Question: I want to do like following pic.

How can i do to use like that?
Is that following method?
'''
- (NSString *)tableView:(UITableView *)tableView titleForFooterInSection:(NSInteger)section
'''
Thanks.
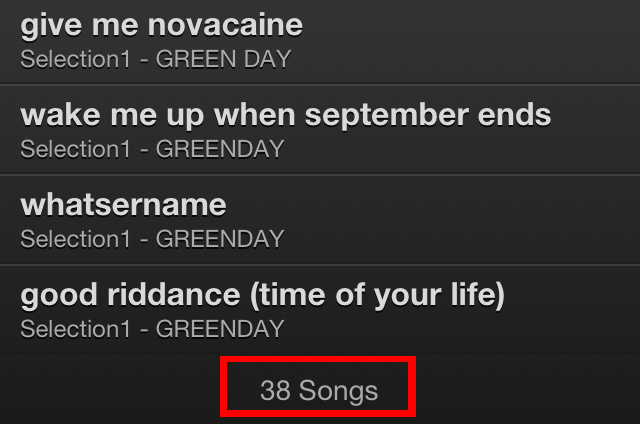
Answer: '''
- (UIView *)tableView:(UITableView *)tableView viewForFooterInSection:(NSInteger)section {
UIView *footer = [[UIView alloc]initWithFrame:CGRectMake(0, 0, 540, 10)];
footer.backgroundColor = [UIColor clearColor];
UILabel *lbl = [[UILabel alloc]initWithFrame:footer.frame];
lbl.backgroundColor = [UIColor clearColor];
lbl.text = @"Your Text";
lbl.textAlignment = NSTextAlignmentCenter;
[footer addSubview:lbl];
return footer;
}
- (CGFloat)tableView:(UITableView *)tableView heightForFooterInSection:(NSInteger)section {
return 10.0;
}
'''